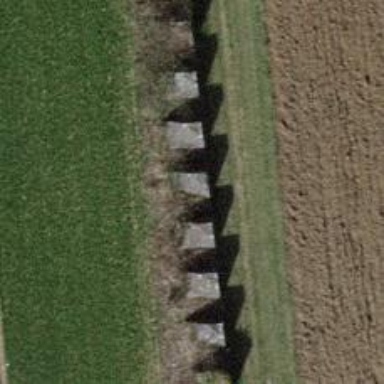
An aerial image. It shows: Block barrier.